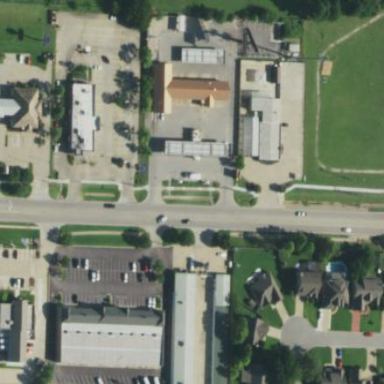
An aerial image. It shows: Retail area.